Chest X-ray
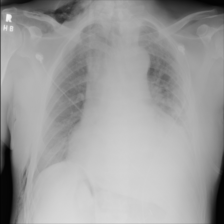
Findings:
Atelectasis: positive
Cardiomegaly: positive
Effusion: positive
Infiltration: positive
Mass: negative
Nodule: negative
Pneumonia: negative
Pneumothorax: negative
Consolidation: negative
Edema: negative
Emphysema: negative
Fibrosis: negative
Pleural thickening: negative
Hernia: negative